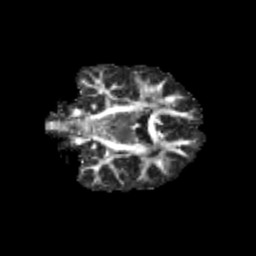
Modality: FA
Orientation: coronal
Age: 12
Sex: female
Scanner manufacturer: siemens
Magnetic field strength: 3 T
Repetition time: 3.8 s
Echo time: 0.07 s